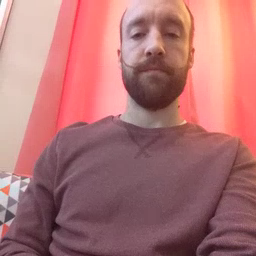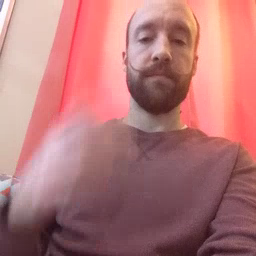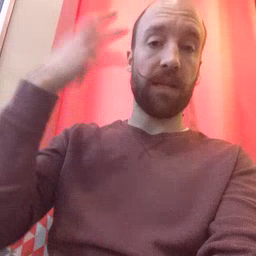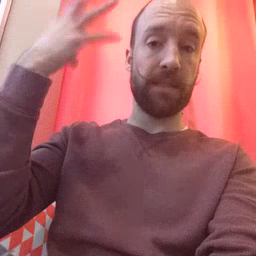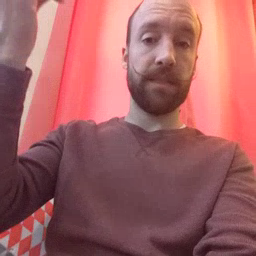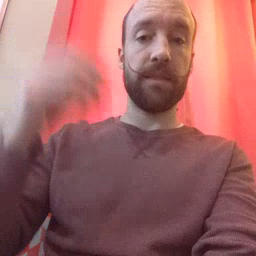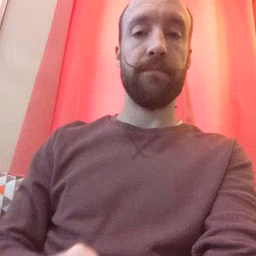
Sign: outside